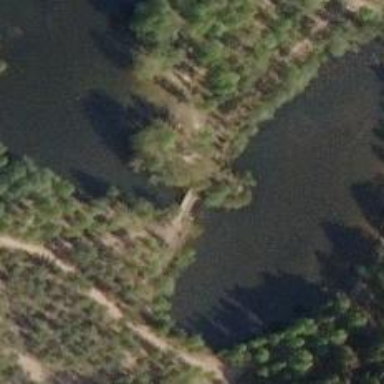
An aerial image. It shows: Footway bridge.